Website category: sports
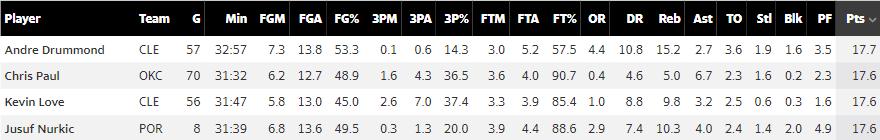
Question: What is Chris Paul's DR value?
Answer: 4.6

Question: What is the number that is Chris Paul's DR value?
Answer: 4.6

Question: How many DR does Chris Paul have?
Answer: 4.6

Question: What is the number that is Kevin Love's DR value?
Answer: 8.8

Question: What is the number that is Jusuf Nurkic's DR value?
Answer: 7.4

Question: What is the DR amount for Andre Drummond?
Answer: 10.8

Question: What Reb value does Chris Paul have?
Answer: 5.0

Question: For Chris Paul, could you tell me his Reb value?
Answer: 5.0

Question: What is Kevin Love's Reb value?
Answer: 9.8

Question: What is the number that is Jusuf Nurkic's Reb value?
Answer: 10.3

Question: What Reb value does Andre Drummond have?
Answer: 15.2

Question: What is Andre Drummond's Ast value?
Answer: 2.7

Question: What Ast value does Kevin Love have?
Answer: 3.2

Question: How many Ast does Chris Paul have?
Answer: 6.7

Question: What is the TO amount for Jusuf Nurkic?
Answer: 2.4

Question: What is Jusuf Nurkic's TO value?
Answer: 2.4

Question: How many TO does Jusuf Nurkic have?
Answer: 2.4

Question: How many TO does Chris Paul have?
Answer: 2.3

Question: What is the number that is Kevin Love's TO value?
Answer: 2.5

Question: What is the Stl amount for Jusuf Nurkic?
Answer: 1.4

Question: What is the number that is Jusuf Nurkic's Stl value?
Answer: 1.4

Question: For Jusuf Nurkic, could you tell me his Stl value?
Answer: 1.4

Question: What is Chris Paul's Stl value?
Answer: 1.6

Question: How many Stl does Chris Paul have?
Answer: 1.6

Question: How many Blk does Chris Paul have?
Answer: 0.2

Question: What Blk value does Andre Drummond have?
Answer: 1.6

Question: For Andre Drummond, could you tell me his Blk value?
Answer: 1.6

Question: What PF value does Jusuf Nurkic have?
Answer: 4.9

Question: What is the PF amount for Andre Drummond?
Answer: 3.5

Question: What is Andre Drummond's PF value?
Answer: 3.5

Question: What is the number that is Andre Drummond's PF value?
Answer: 3.5

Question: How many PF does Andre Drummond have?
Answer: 3.5

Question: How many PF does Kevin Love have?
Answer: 1.6

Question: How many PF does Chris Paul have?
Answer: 2.3

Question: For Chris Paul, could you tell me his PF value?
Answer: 2.3

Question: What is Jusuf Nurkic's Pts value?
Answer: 17.6

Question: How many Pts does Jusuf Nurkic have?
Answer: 17.6

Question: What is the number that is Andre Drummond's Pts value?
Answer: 17.7

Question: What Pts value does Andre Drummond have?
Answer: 17.7